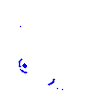
Particle: pion